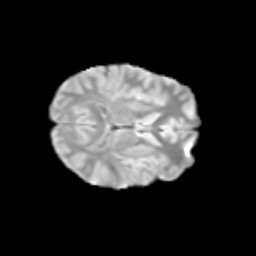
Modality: T2w
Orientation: axial
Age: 10
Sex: male
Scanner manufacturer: siemens
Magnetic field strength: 3 T
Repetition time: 3.8 s
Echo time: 0.07 s